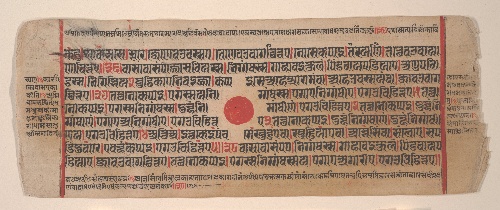
Artist: Bhadrabahu
Artist bio: Indian, died ca. 356 BCE
Date: 15th century
Object type: Folio
Classification: Paintings
Medium: Ink, opaque watercolor, and gold on paper
Culture: India (Gujarat)
Dimensions: (Average size .1–.71): 4 1/2 x 11 3/8 in. (11.4 x 28.9 cm)
Department: Asian Art
Credit line: Bequest of Cora Timken Burnett, 1956
Accession year: 1957
Repository: Metropolitan Museum of Art, New York, NY